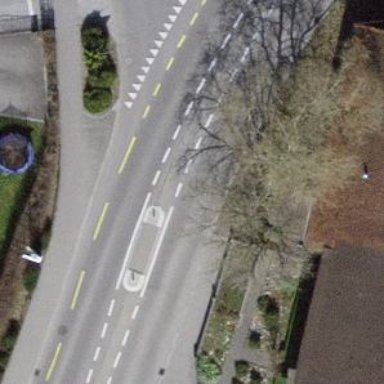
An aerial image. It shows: Asphalt road with primary highway designation. There is dedicated cycle lane on the left.